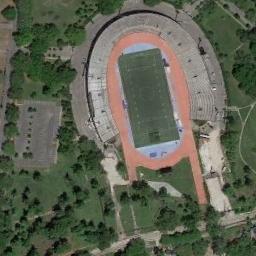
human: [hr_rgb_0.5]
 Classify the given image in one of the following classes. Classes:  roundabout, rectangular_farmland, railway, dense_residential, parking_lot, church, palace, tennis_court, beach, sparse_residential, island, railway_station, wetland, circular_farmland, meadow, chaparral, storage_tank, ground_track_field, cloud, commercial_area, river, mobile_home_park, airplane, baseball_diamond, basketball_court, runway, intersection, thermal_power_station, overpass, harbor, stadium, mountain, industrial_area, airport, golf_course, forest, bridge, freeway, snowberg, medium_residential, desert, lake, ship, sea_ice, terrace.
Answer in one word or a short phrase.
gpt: stadium